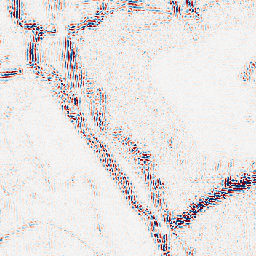
Category: wavelet
Decomposition family: wavelet_reverse_biorthogonal
Decomposition parameters: wavelet: rbio3.5
level: 2
Upsampling method: cubic_catmull_rom
Upsampling parameters: scale: 8
Upsampling scale: 8